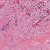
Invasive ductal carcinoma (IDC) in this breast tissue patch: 1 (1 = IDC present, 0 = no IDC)